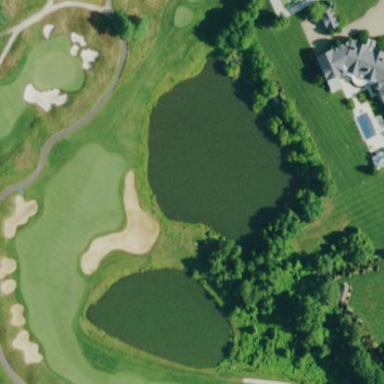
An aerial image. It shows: Water hazard on golf course. The hazard is natural water feature.